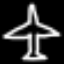
Label: airplane